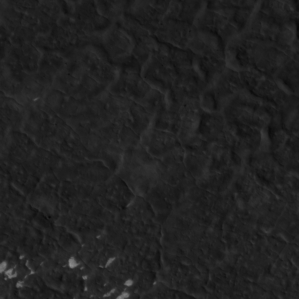
Label: non_frost